Interaction volume radius: 10 \u00c5
Interaction volume height: 35 \u00c5
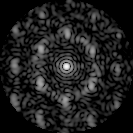
Disorder parameter: 0.6025